Question: Afternoon all. I'm a php web developer who dips his toe in and out of the turning PSDs into HTML/CSS for clients. For sometime I have considered making my own personal website.
A rotating wheel that has the point of rotation at the bottom center of the web browser. See the image for a MUCH better depiction

What are my options/best choices that can be made here. Plain old HTML/CSS with JQuery? If so, does anyone have any examples of a similar site they could cite as a reference of how I would even get started? (perhaps even a tutorial?)
I apologise for the very basic nature of this question as I'm really just lost in which way would be the best to implement this
Thanks in advance,
Alex.
Edit: <URL> is a similar idea, in principle.
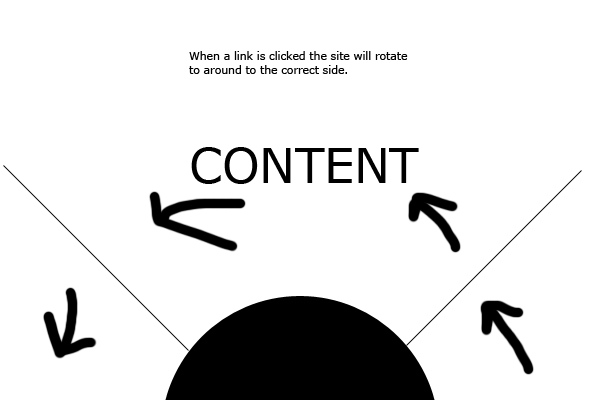
Answer: CSS has no support for drawing text at arbitrary angles, so there is no way to implement a decent rotation effect with. To achieve something like this you need to look either at the HTML5 Cavas element (poorly supported as of now), CSS3 (same as above) or Flash (bad for its own reasons).